Question: I ran into a problem while using PyQt5. I have a list with 'QStyledItemDelegate' class painting its items. Here is the minimal reproducible example:
'''
import sys
from PyQt5.QtCore import (
QAbstractListModel,
Qt,
QSize,
QRect,
QRectF,
)
from PyQt5.QtGui import (
QPainter,
QFontMetrics,
QFont,
QTextDocument,
QTextOption,
QPen,
)
from PyQt5.QtWidgets import (
QApplication,
QListView,
QMainWindow,
QStyledItemDelegate,
)
window_width = 0
class MessageDelegate(QStyledItemDelegate):
WINDOW_PADDING = 30
font = QFont("Times", 14)
def __init__(self, *args, **kwargs):
super(MessageDelegate, self).__init__(*args, **kwargs)
def paint(self, painter, option, index):
msg = index.model().data(index, Qt.DisplayRole)
print("paint " + str(index.row()) + " " + str(option.rect.top()))
field = QRect(option.rect)
doc = QTextDocument(msg)
doc.setDocumentMargin(0)
opt = QTextOption()
opt.setWrapMode(opt.WrapAtWordBoundaryOrAnywhere)
doc.setDefaultTextOption(opt)
doc.setDefaultFont(self.font)
doc.setTextWidth(field.size().width())
field.setHeight(int(doc.size().height()))
field.setWidth(int(doc.idealWidth()))
painter.setPen(Qt.gray)
painter.setFont(self.font)
painter.translate(field.x(), field.y())
textrectf = QRectF(field)
textrectf.moveTo(0, 0)
doc.drawContents(painter, textrectf)
painter.translate(-field.x(), -field.y())
def sizeHint(self, option, index):
global window_width
msg = index.model().data(index, Qt.DisplayRole)
doc = QTextDocument(msg)
doc.setDocumentMargin(0)
opt = QTextOption()
opt.setWrapMode(opt.WrapAtWordBoundaryOrAnywhere)
doc.setDefaultTextOption(opt)
doc.setDefaultFont(self.font)
doc.setTextWidth(window_width - self.WINDOW_PADDING)
print("sizeHint " + str(index.row()) + " " + str(int(doc.size().height())))
return QSize(0, int(doc.size().height()))
class MessageModel(QAbstractListModel):
def __init__(self, *args, **kwargs):
super(MessageModel, self).__init__(*args, **kwargs)
self.messages = []
def data(self, index, role):
if role == Qt.DisplayRole:
return self.messages[index.row()]
def rowCount(self, index):
return len(self.messages)
def add_message(self, text):
if text:
self.messages.append(text)
self.layoutChanged.emit()
class Dialog(QMainWindow):
def __init__(self):
global window_width
super(Dialog, self).__init__()
self.setMinimumSize(int(QApplication.primaryScreen().size().width() * 0.1), int(QApplication.primaryScreen().size().height() * 0.2))
self.resize(int(QApplication.primaryScreen().size().width() * 0.3), int(QApplication.primaryScreen().size().height() * 0.5))
window_width = int(QApplication.primaryScreen().size().width() * 0.3)
self.messages = QListView()
self.messages.setItemDelegate(MessageDelegate())
self.model = MessageModel()
self.messages.setModel(self.model)
self.model.add_message("qwerty qwerty qwerty qwerty qwerty qwerty qwerty qwerty qwerty qwerty qwerty qwerty qwerty qwerty")
self.model.add_message("abcdef")
self.setCentralWidget(self.messages)
def resizeEvent(self, event):
global window_width
super(Dialog, self).resizeEvent(event)
window_width = self.size().width()
app = QApplication(sys.argv)
window = Dialog()
window.show()
app.exec_()
'''
As you can see I am printing the height of each item before returning it in 'sizeHint'. I also print the Y coordinate of 'option.rect' received in paint. As I have only two items, I expect the coordinate of the item1 to be equal to the height of item0. And at first it seems to be working out:
'''
sizeHint 0 23
paint 0 0
sizeHint 1 23
paint 1 23
'''
However, as I narrow down the window the height in 'sizeHint' starts to grow (because the narrow window can't fit all the contents) but the Y coordinate of 'option.rect' stays the same:
'''
sizeHint 0 46
paint 0 0
sizeHint 1 23
paint 1 23
'''
Even when I get to the third line the position of 'option.rect' is not updating:
'''
sizeHint 0 69
paint 0 0
sizeHint 1 23
paint 1 23
'''
As a result of that item1 overlaps item0 instead of moving down.

Is there a way to update 'option.rect' position as soon as the size of one of previous items changes?
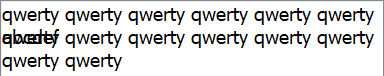
Answer: When the size hint of an index changes, you need to emit 'MessageDelegate.sizeHintChanged' to let the layout manager of the items know that it needs to redistribute the items. In this case the height of the items only changes when the window is resized, so what you could do is to emit a (custom) signal in 'Dialog.resizeEvent' and connect it to 'MessageDelegate.sizeHintChanged'. For this 'Dialog' would need to be modified according to something like this
'''
from PyQt5.QtCore import pyqtSignal, QModelIndex
class Dialog(QMainWindow):
# custom signal for signalling when window is resized
width_changed = pyqtSignal()
def __init__(self):
... as before ...
self.messages = QListView()
delegate = MessageDelegate()
self.messages.setItemDelegate(delegate)
# Connect custom signal to delegate.sizeHintChanged.
# This signal expects a ModelIndex for which we take the root, i.e. QModelIndex()
self.width_changed.connect(lambda : delegate.sizeHintChanged.emit(QModelIndex()))
.... rest as before ....
def resizeEvent(self, event):
global window_width
super(Dialog, self).resizeEvent(event)
window_width = self.size().width()
# emit the custom signal
self.width_changed.emit()
'''
In the code above I didn't modify anything else in the code, but you could opt to get rid of the global 'window_width' variable by modifying the custom signal to emit the new width and create a slot in 'MessageDelegate' to assign the new width to an instance variable.